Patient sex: M
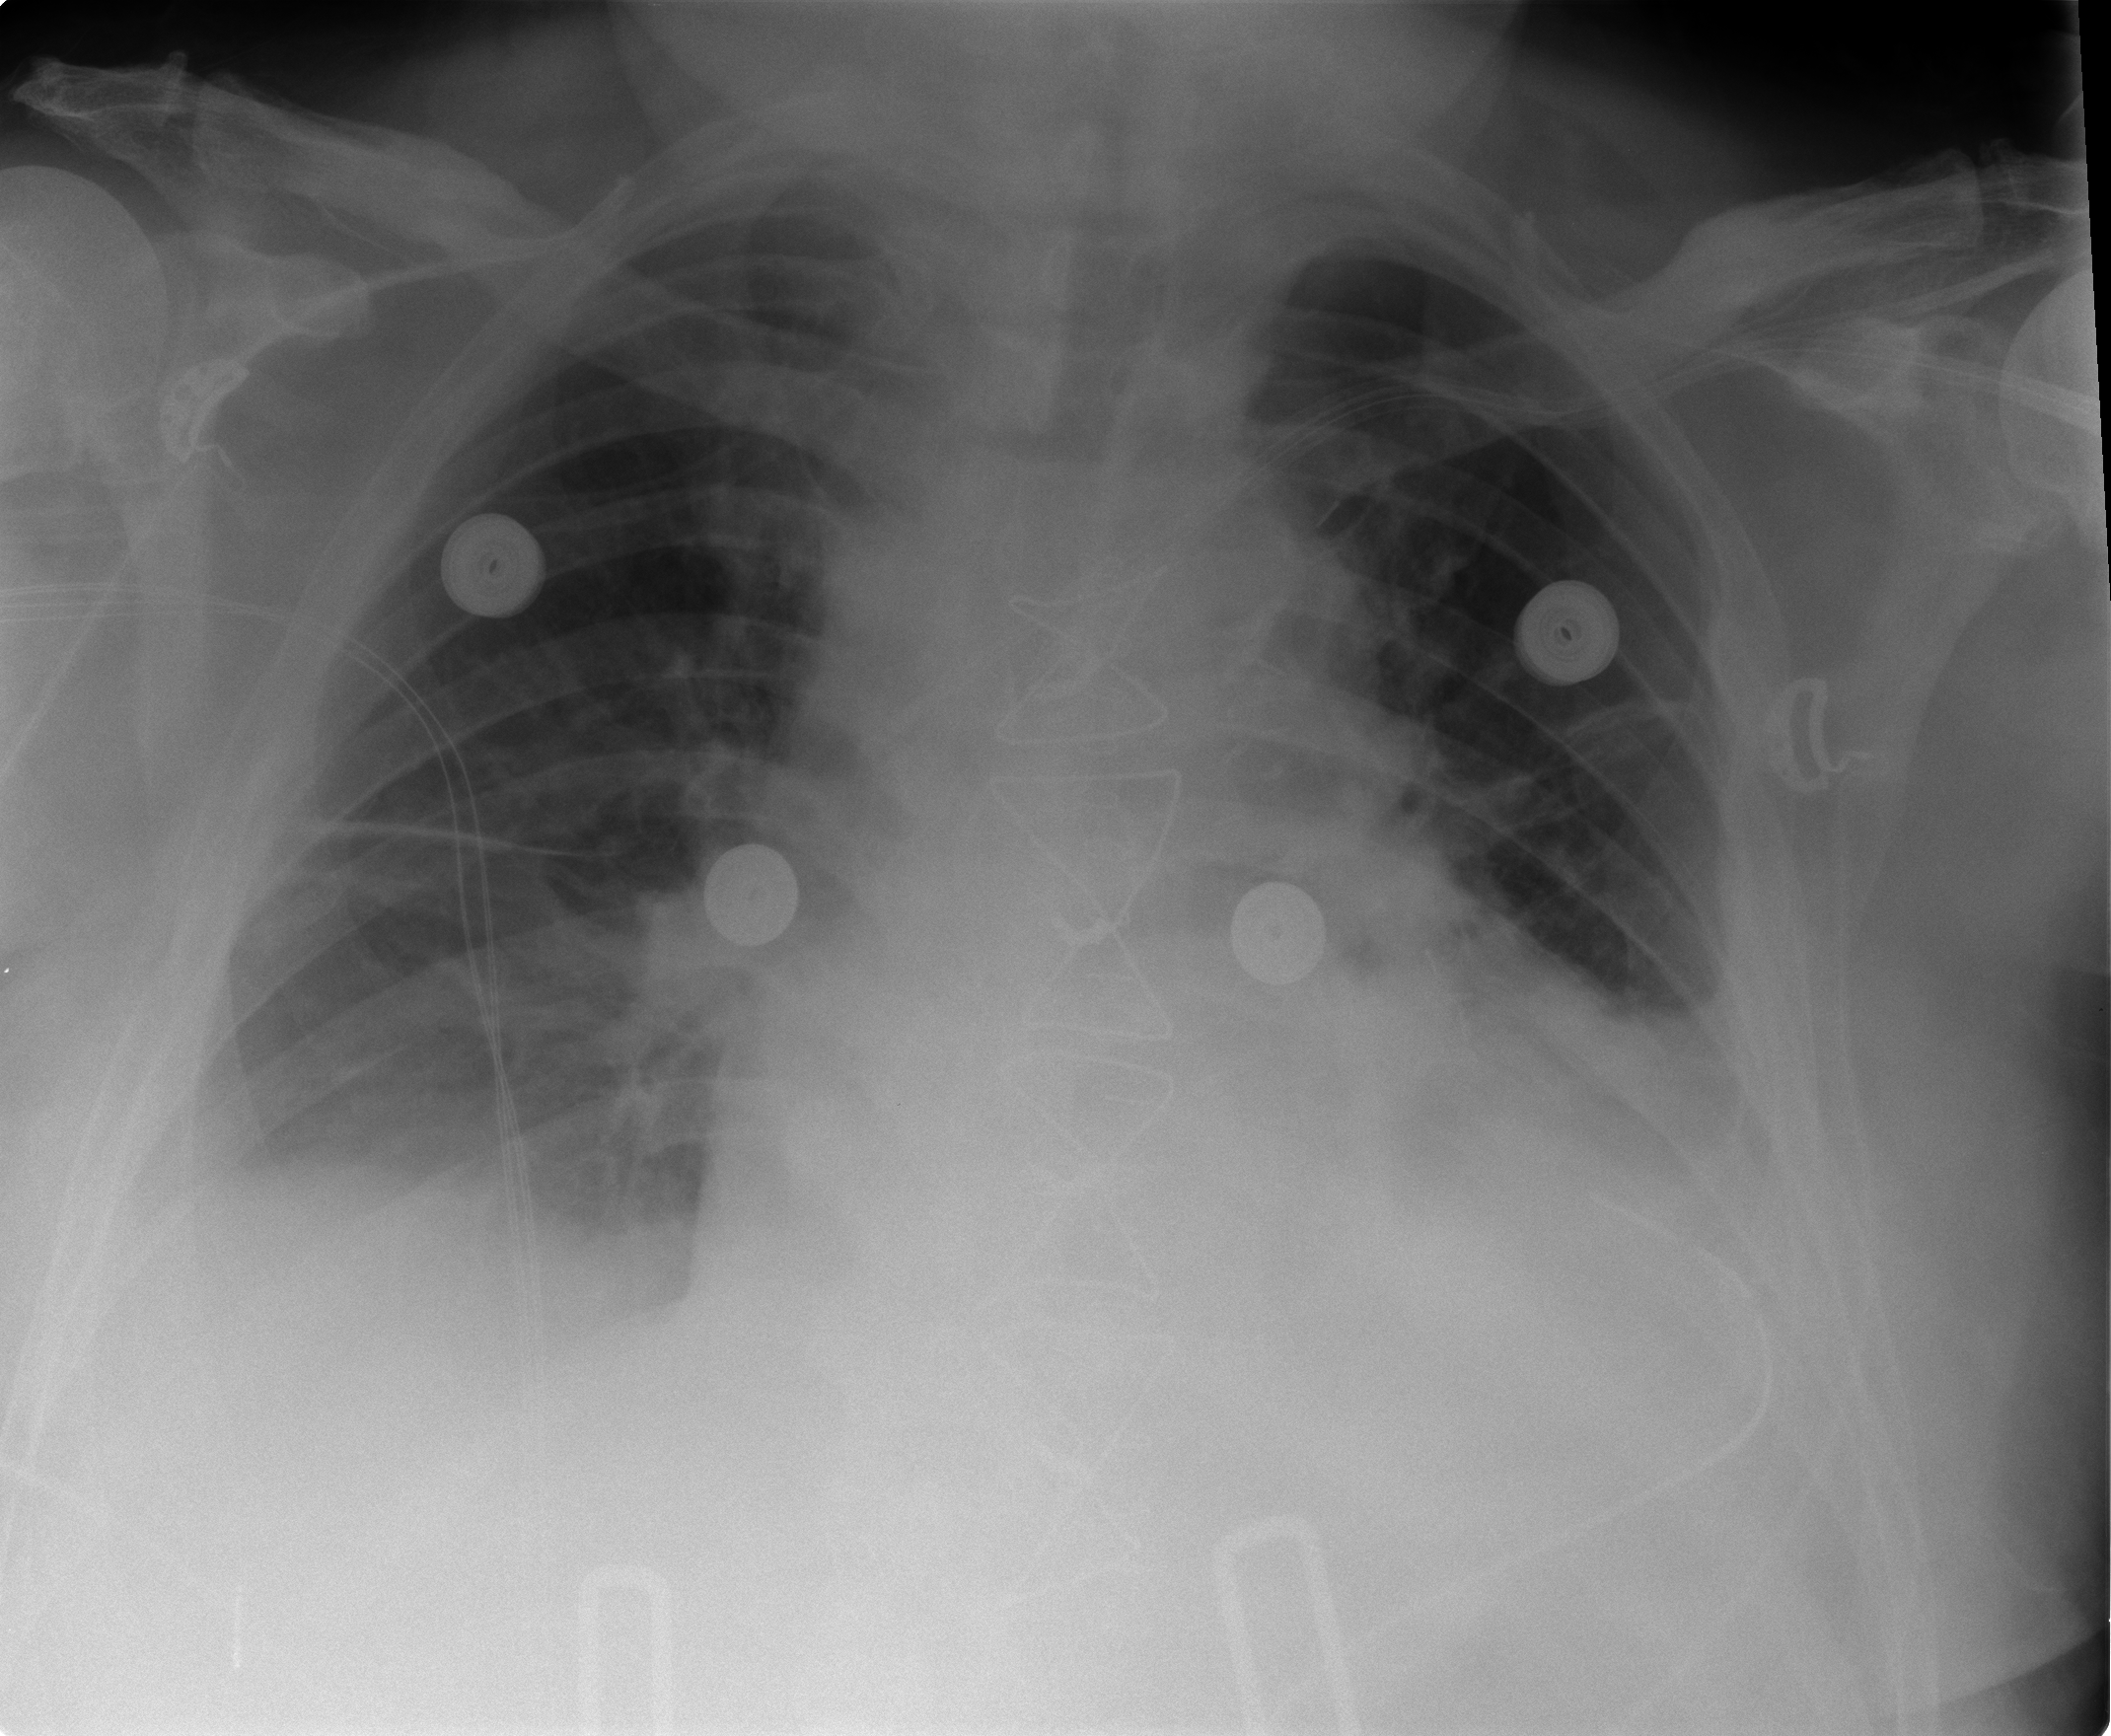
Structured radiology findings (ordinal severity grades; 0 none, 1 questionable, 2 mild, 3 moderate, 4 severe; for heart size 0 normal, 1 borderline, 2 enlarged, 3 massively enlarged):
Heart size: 2
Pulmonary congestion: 2
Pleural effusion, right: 2
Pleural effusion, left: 2
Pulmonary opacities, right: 0
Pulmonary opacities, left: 0
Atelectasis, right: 2
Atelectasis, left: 2